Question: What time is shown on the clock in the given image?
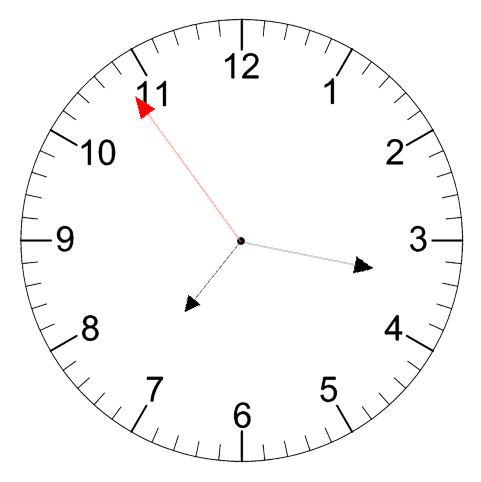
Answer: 07:16:54